Question: I use the <URL> tree to build my categories tree. But, I don't know how to fix that problem:

as You can see, there are line-broken categories title. If someone used that menu, know how to force it to display the all titles in one line ? (like that two titles on the left)
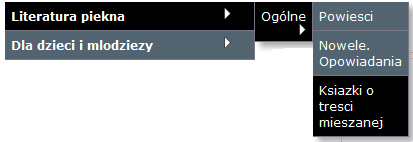
Answer: As Anish's commented, explicitly setting the width got the job done. Thanks !